Question: how can i change the name in the tab of an application? In my case the its the pernames.nsf

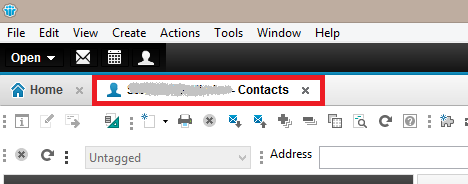
Answer: You can <URL>.